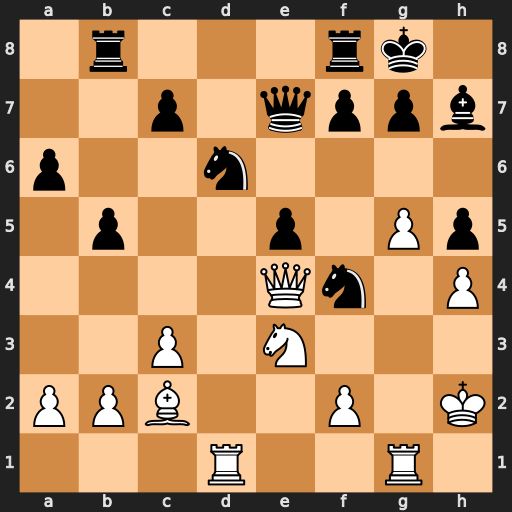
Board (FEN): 1r3rk1/2p1qppb/p2n4/1p2p1Pp/4Qn1P/2P1N3/PPB2P1K/3R2R1
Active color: w
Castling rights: -
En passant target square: -
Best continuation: Qxh7#